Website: walmart
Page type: customer-info-address
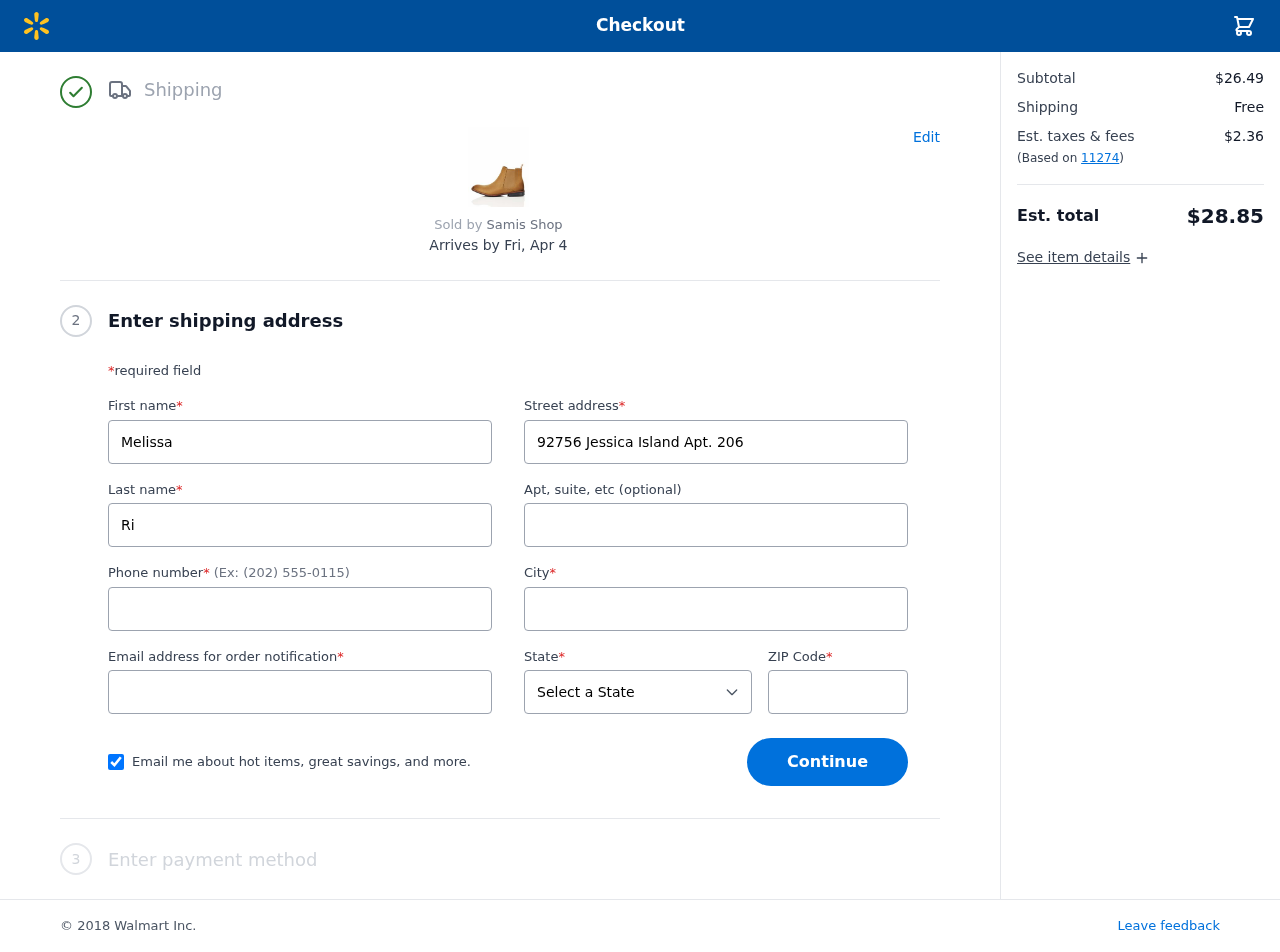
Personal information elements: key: PII_CITY
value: West Angelafurt
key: PII_EMAIL
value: melissa_rice@gmail.com
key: PII_FIRSTNAME
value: Melissa
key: PII_LASTNAME
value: Rice
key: PII_PHONE
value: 2904462070
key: PII_POSTCODE
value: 11274
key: PII_STATE
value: Iowa
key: PII_STREET
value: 92756 Jessica Island Apt. 206
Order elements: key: ORDER_DELIVERY_DATE
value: Fri, Apr 4
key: ORDER_SUBTOTAL
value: $26.49
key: ORDER_SHIPPING_COST
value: Free
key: ORDER_TAX
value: $2.36
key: ORDER_TOTAL
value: $28.85